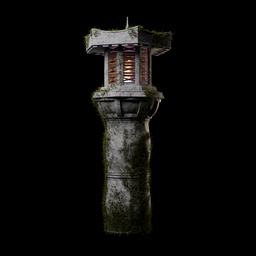
Label: lighting